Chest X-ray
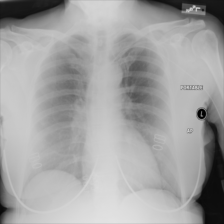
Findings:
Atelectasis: negative
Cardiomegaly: negative
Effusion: negative
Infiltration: negative
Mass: negative
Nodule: negative
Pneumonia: negative
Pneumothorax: negative
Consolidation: negative
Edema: negative
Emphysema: negative
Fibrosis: negative
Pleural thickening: negative
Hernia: negative